Interaction volume radius: 10 \u00c5
Interaction volume height: 30 \u00c5
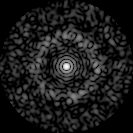
Disorder parameter: 0.8337